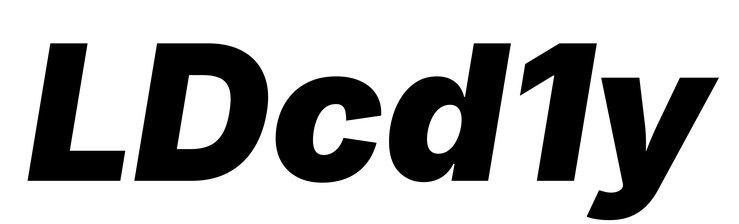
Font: Inter-Italic_Black_Italic